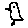
Label: bird